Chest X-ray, PA view. Patient: 26 years old, sex M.
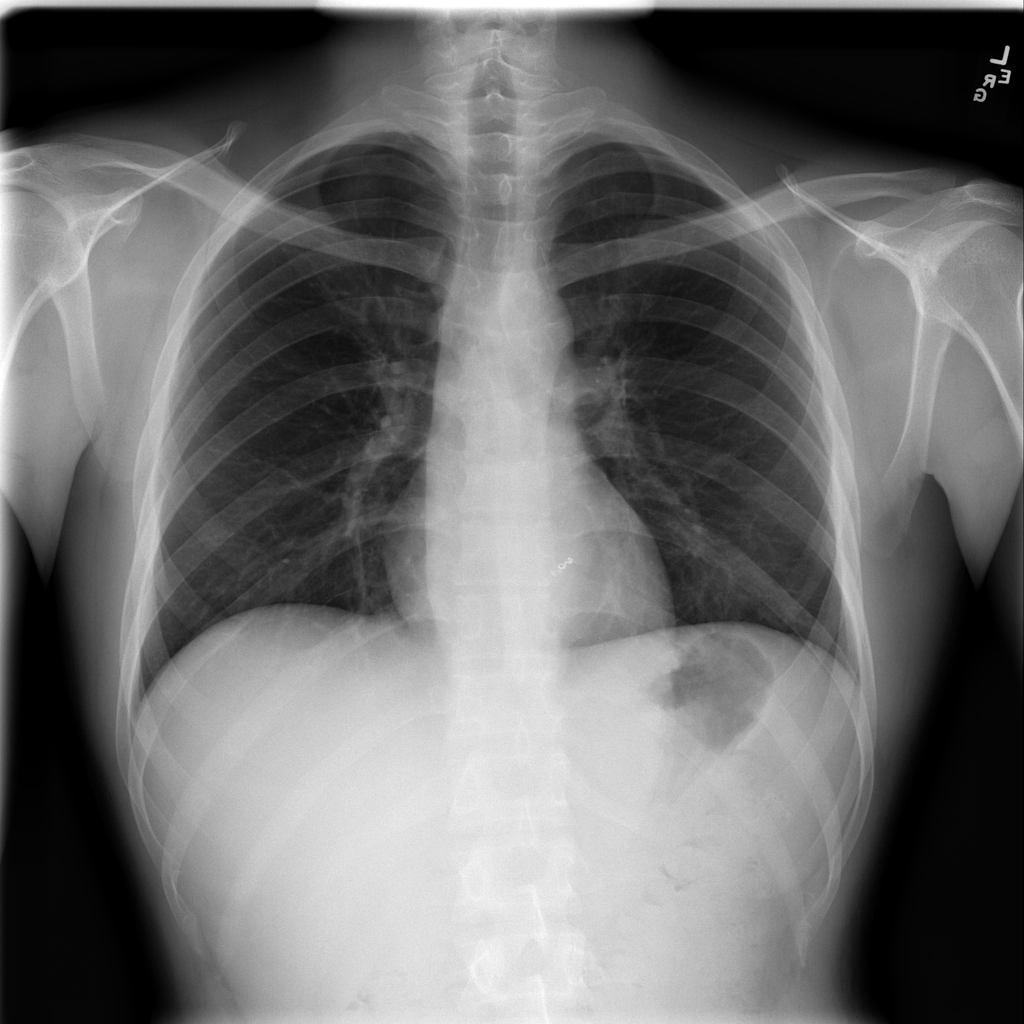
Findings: No Finding